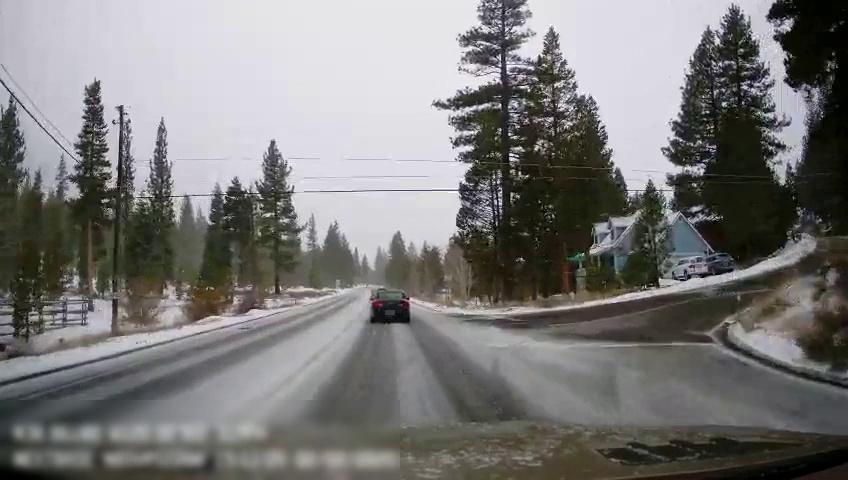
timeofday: Day
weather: Snowy
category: Drivable Space
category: Vehicles | SUV
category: Vehicles | Car
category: Vehicles | SUV
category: Vehicles | SUV
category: Traffic | Signs